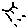
Label: sun